Question: I am programmatically creating a 'CALayer' subclass which applies a bit of pixel noise to itself. The code works in that it renders noise in the layer, but there is a strange artifact on the image that I am unable to determine the root cause.
Here is a sample image with the 'noiseOpacity' turned up to make the problem more visible.

The pink box is a 'UANoisyGradientLayer', a 'CAGradientLayer' subclass with the following bits:
'''
@interface UANoisyGradientLayer ()
@property (nonatomic, retain) CIContext *noiseContext;
@property (nonatomic, retain) CIFilter *noiseGenerator;
@property (nonatomic, retain) CIImage *noiseImage;
@end
@implementation UANoisyGradientLayer
@synthesize noiseOpacity = _noiseOpacity, noiseImage;
- (id)init {
self = [super init];
if (self) {
self.noiseOpacity = 0.10;
self.noiseContext = [CIContext contextWithOptions:nil];
self.noiseGenerator = [CIFilter filterWithName:@"CIColorMonochrome"];
[self.noiseGenerator setValue:[[CIFilter filterWithName:@"CIRandomGenerator"] valueForKey:@"outputImage"] forKey:@"inputImage"];
[self.noiseGenerator setDefaults];
self.noiseImage = [self.noiseGenerator outputImage];
}
return self;
}
- (void)drawInContext:(CGContextRef)ctx {
[super drawInContext:ctx];
CGRect extentRect = [self.noiseImage extent];
if (CGRectIsInfinite(extentRect) || CGRectIsEmpty(extentRect)) {
extentRect = self.bounds;
}
CGImageRef cgimg = [self.noiseContext createCGImage:self.noiseImage fromRect:extentRect];
CGContextSetBlendMode(ctx, kCGBlendModeOverlay);
CGContextSetAlpha(ctx, self.noiseOpacity);
CGContextDrawImage(ctx, self.bounds, cgimg);
CGImageRelease(cgimg);
}
'''
Basically, I create the 'CIImage' in init using a 'CIRandomGenerator' as input to a 'CIColorMonochrome' filter. Then, when it comes time to draw it, I create a 'CGImageRef' out of it using 'self.bounds' (the extent is 'infinite' or 0), and draw it to the context.
The result is mostly fine, but as you can see in the image, there seems to be some stretching going on. What is happening here?
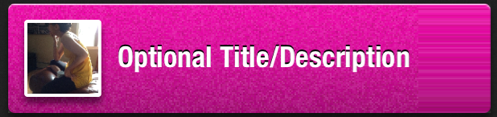
Answer: Although not fixing the original problem, I approached this from a different angle and have duplicated the output. Instead of trying to generate a single image the size of the 'self.bounds', I am now generating an image that is only 64x64, then tiling it using 'CGContextDrawTiledImage'. Because I am now sizing it at a fixed size, I could pull some code out of the 'drawInContext:' method. And finally, because there was no more image generation done in the draw methods, I was able to make it a static var so it is only ever generated once! Here is the complete class:
'''
static CGImageRef __noiseImage = nil;
static CGFloat __noiseImageWidth = 0.0;
static CGFloat __noiseImageHeight = 0.0;
@implementation UANoisyGradientLayer
@synthesize noiseOpacity = _noiseOpacity;
- (id)init {
self = [super init];
if (self) {
self.noiseOpacity = 0.1f;
self.needsDisplayOnBoundsChange = YES;
static dispatch_once_t onceToken;
dispatch_once(&onceToken, ^{
CIContext *noiseContext = [CIContext contextWithOptions:nil];
CIFilter *noiseGenerator = [CIFilter filterWithName:@"CIColorMonochrome"];
[noiseGenerator setValue:[[CIFilter filterWithName:@"CIRandomGenerator"] valueForKey:@"outputImage"] forKey:@"inputImage"];
[noiseGenerator setDefaults];
CIImage *ciImage = [noiseGenerator outputImage];
CGRect extentRect = [ciImage extent];
if (CGRectIsInfinite(extentRect) || CGRectIsEmpty(extentRect)) {
extentRect = CGRectMake(0, 0, 64, 64);
}
__noiseImage = [noiseContext createCGImage:ciImage fromRect:extentRect];
__noiseImageWidth = CGImageGetWidth(__noiseImage);
__noiseImageHeight = CGImageGetHeight(__noiseImage);
});
}
return self;
}
- (void)drawInContext:(CGContextRef)ctx {
[super drawInContext:ctx];
if (self.noiseOpacity > 0) {
CGContextSaveGState(ctx);
CGPathRef path = [[UIBezierPath bezierPathWithRoundedRect:self.bounds cornerRadius:self.cornerRadius] CGPath];
CGContextAddPath(ctx, path);
CGContextClip(ctx);
CGContextSetBlendMode(ctx, kCGBlendModeOverlay);
CGContextSetAlpha(ctx, self.noiseOpacity);
CGContextDrawTiledImage(ctx, CGRectMake(0, 0, __noiseImageWidth, __noiseImageHeight), __noiseImage);
CGContextRestoreGState(ctx);
}
}
@end
'''
: 'CIColorMonochrome' and 'CIRandomGenerator' require (or newer). Make sure to include the required frameworks ('CoreImage.framework' and 'QuartzCore.framework').